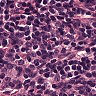
Metastatic tissue present: no